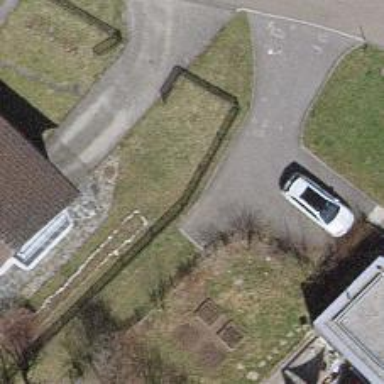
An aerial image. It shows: Fence is in the image.